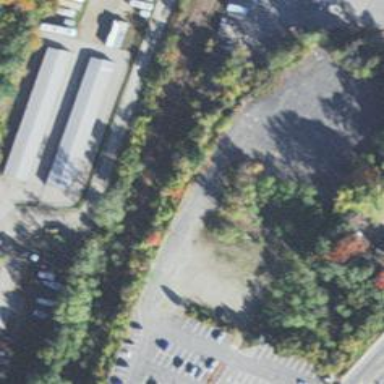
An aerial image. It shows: Abandoned railway siding.